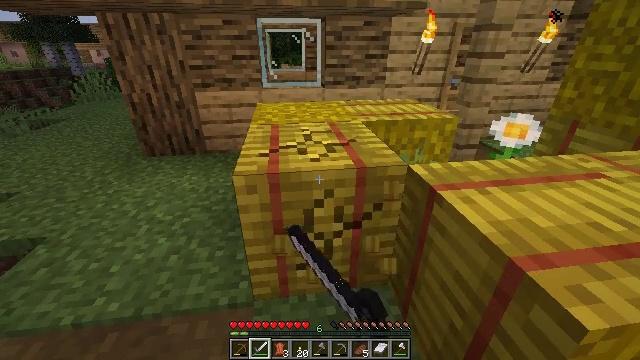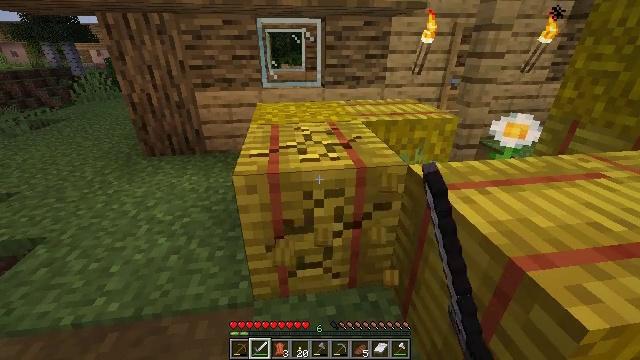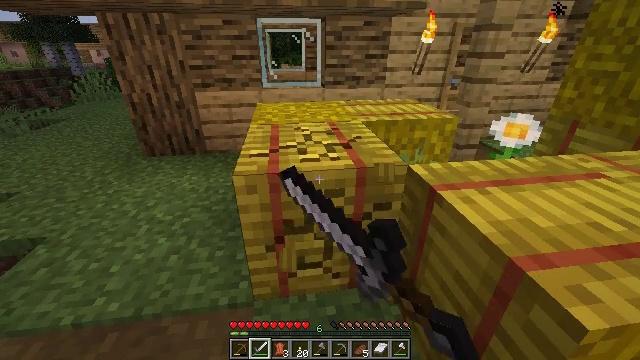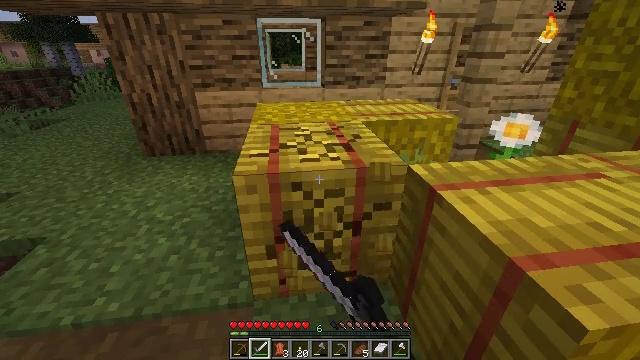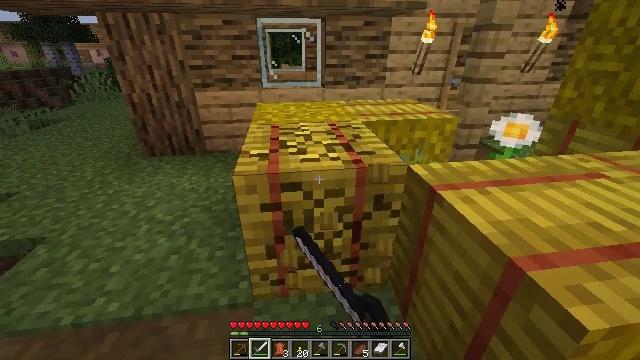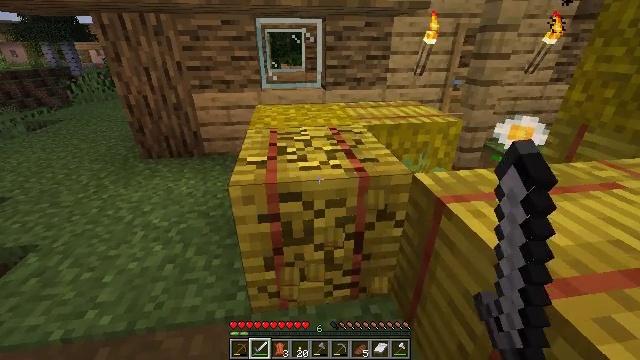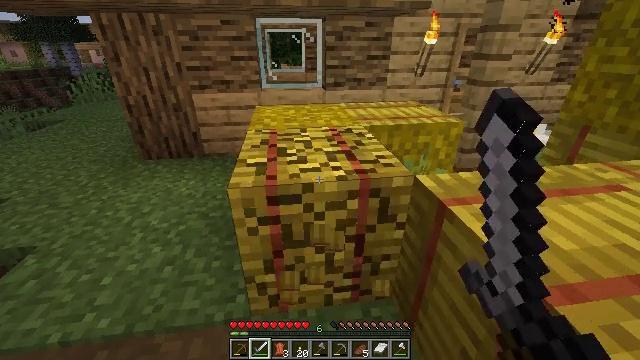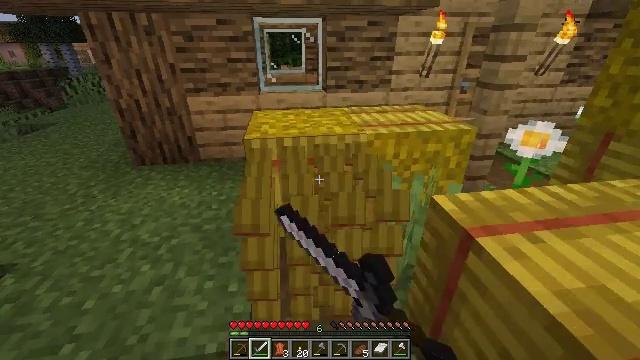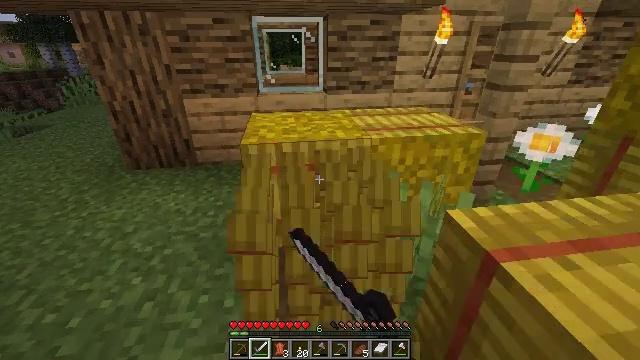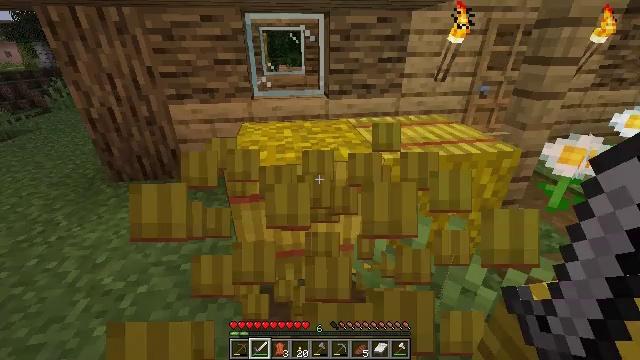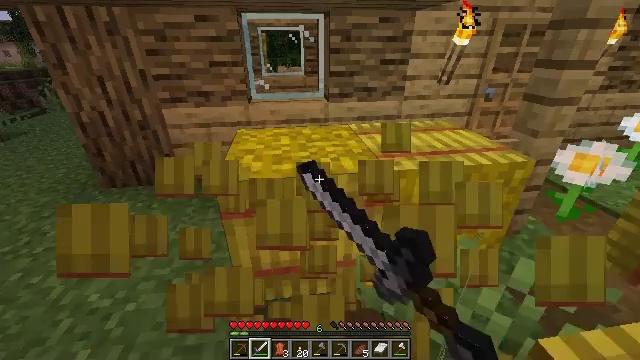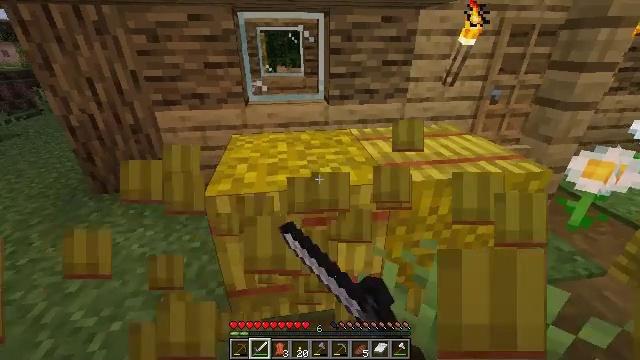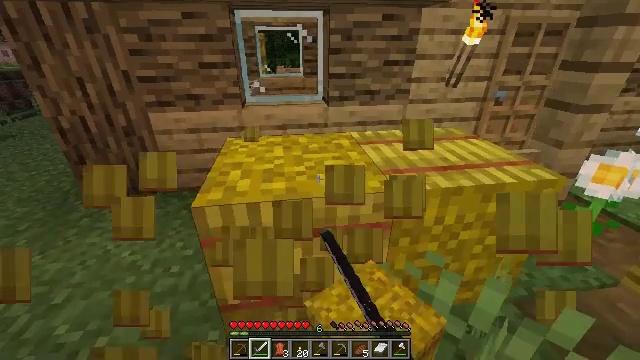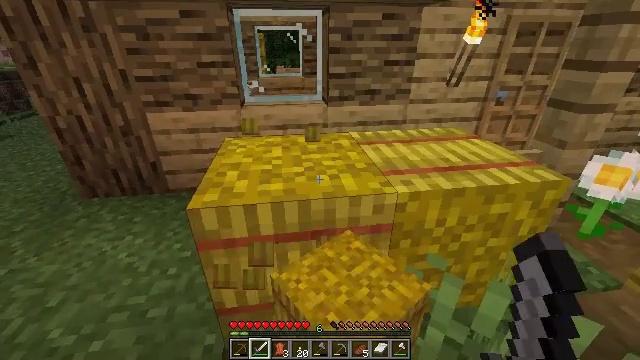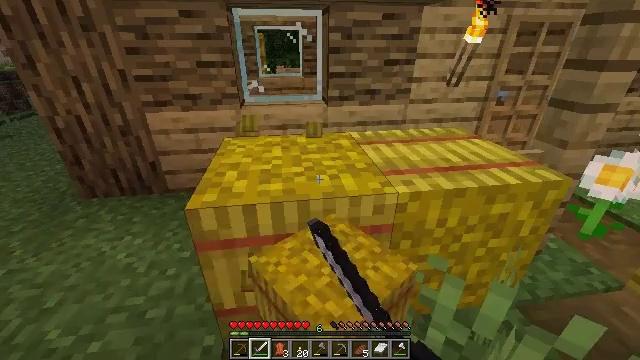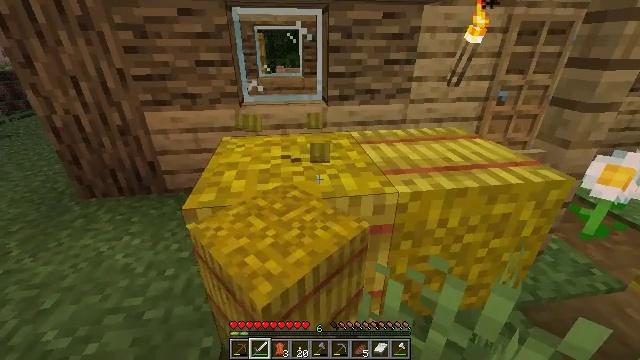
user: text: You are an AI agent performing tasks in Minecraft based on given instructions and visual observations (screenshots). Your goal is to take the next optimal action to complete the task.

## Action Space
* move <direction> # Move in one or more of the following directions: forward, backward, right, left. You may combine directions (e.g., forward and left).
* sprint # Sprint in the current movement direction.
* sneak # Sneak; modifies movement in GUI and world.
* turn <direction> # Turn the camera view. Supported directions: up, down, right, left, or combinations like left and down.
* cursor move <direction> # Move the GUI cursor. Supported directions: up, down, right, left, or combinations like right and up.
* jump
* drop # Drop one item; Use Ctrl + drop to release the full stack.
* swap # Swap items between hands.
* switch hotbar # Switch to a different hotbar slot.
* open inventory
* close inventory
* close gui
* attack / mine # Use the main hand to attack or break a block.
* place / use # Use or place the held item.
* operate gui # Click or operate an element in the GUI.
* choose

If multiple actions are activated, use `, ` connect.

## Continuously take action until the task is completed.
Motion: motion action
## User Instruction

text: Attack the hay block to get hay.
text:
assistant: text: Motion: attack / mine
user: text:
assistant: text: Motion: attack / mine
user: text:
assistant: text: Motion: attack / mine
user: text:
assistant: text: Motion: attack / mine
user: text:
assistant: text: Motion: move forward, attack / mine
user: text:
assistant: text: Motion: move forward, attack / mine
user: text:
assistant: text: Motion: move forward, attack / mine
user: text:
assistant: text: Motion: move forward, attack / mine
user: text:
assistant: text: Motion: move forward, attack / mine
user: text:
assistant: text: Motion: move forward, attack / mine
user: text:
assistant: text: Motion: attack / mine
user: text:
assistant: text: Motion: attack / mine
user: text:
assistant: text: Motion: attack / mine
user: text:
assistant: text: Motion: attack / mine
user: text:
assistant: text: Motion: attack / mine
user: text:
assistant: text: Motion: attack / mine
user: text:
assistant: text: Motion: attack / mine
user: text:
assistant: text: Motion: attack / mine
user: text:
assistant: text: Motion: attack / mine
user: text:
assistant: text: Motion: attack / mine
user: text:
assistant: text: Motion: attack / mine
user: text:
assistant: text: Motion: attack / mine
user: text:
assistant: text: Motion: attack / mine
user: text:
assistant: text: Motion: attack / mine
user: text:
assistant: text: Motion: attack / mine
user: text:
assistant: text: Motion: attack / mine
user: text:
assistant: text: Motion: attack / mine
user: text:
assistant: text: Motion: attack / mine
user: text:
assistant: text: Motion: attack / mine
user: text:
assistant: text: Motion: move forward, attack / mine